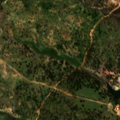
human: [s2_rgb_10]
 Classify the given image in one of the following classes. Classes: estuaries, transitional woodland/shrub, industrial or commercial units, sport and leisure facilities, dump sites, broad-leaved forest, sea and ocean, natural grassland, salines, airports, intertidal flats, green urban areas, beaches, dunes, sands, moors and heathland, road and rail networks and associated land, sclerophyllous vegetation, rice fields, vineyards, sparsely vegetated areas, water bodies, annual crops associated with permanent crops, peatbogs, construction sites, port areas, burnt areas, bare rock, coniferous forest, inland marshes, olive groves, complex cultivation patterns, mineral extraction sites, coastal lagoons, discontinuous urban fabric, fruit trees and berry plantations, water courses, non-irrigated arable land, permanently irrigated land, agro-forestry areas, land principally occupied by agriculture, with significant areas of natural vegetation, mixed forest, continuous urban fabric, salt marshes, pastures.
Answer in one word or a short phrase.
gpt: pastures, agro-forestry areas, broad-leaved forest